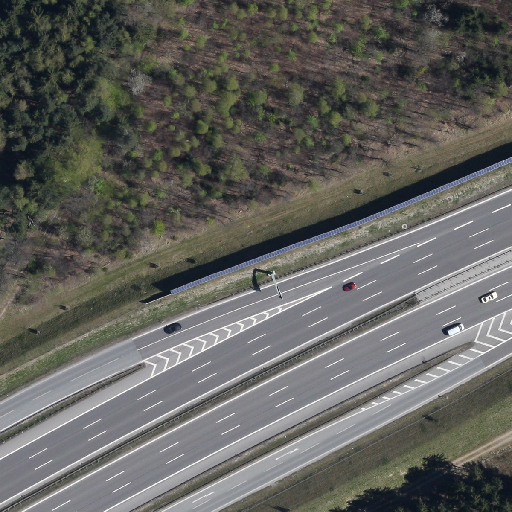
Referring expression: vehicle driving on the road